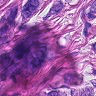
Metastatic tissue present: yes